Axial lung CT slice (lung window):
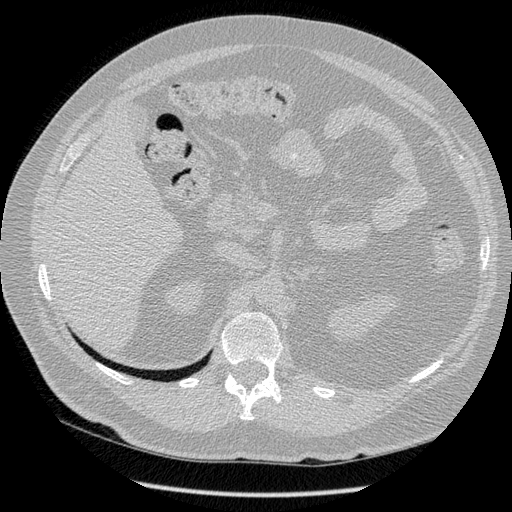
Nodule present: no